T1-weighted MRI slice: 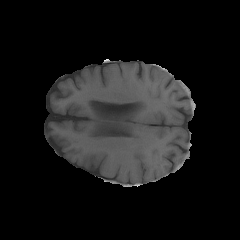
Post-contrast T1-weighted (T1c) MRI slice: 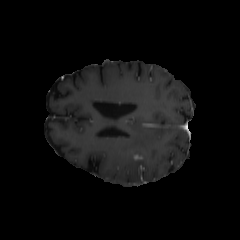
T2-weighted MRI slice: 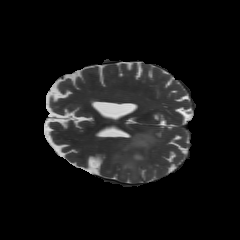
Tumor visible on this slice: yes